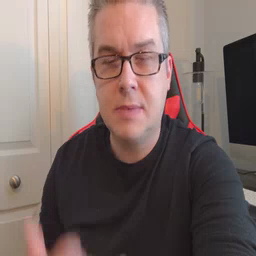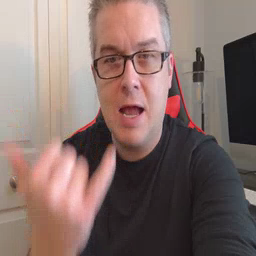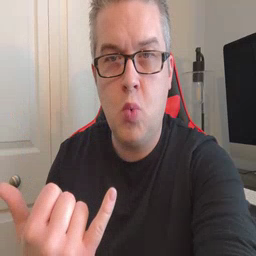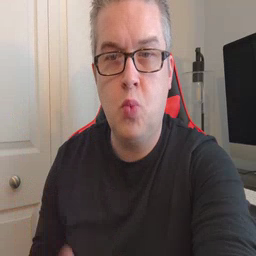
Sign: now